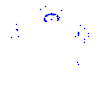
Particle: proton